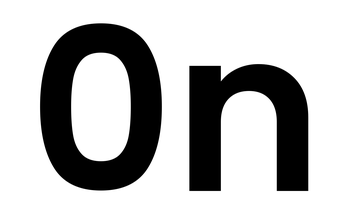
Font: Poppins-SemiBold